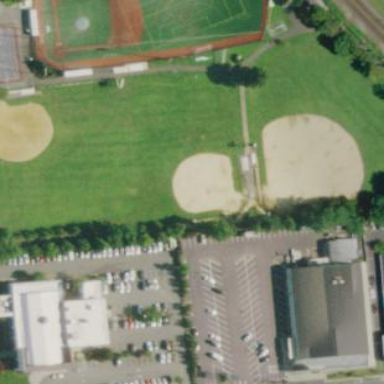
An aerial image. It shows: Softball pitch for leisure and sport activities.